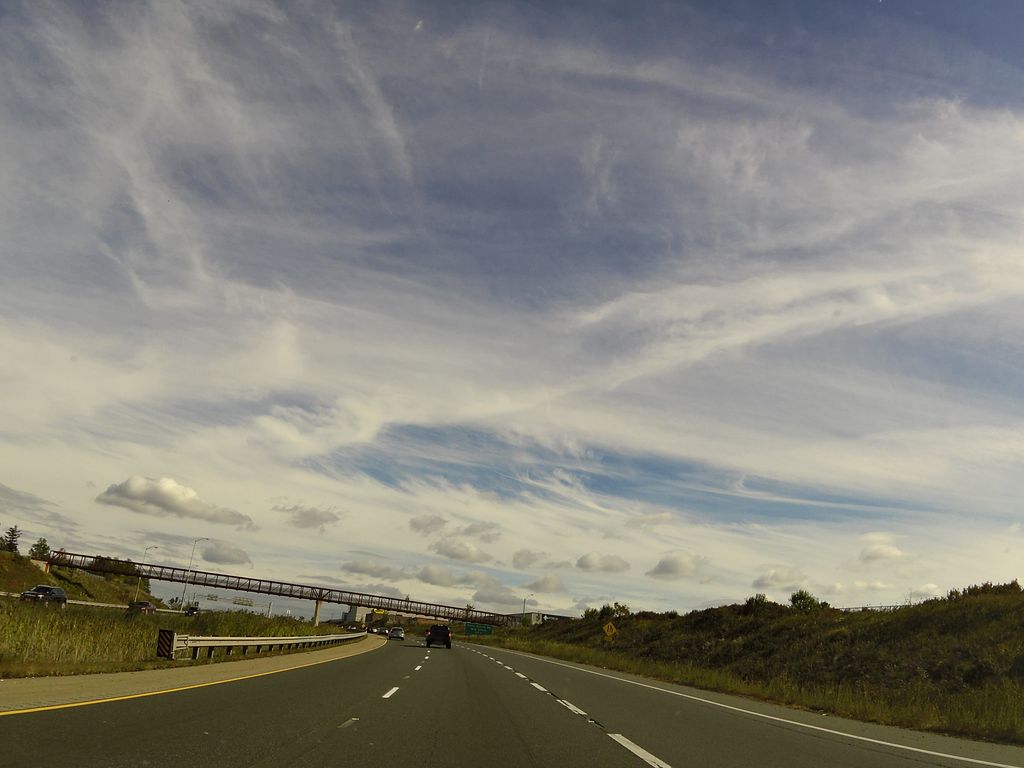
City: hamilton